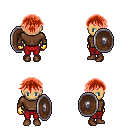
a pixel art fantasy rpg character, female body template, human, tanned skin, brown long-sleeve shirt, red pants, red short bangs hairstyle, gold gloves, brown shoes, shield, four views (front, back, left, right), 2x2 character sprite sheet, small pixel art, hard edges, no anti-aliasing